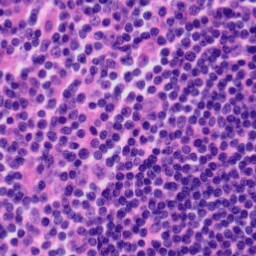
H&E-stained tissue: Tonsil